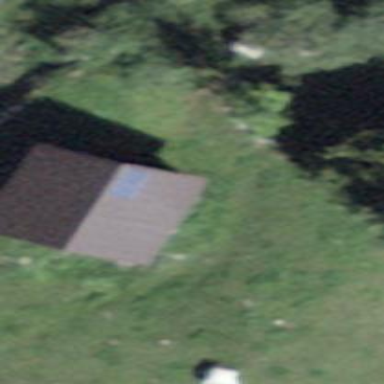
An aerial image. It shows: Cabin.